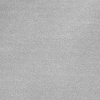
Atmospheric dust classification: dusty